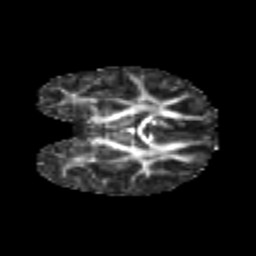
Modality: FA
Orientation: coronal
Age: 6
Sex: female
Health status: healthy